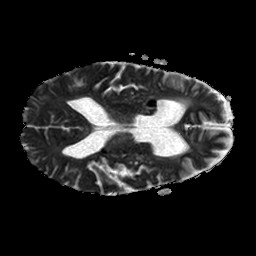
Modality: ADC
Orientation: axial
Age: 76
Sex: female
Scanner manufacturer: philips
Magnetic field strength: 1.5 T
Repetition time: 3.902 s
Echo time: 0.07144 s